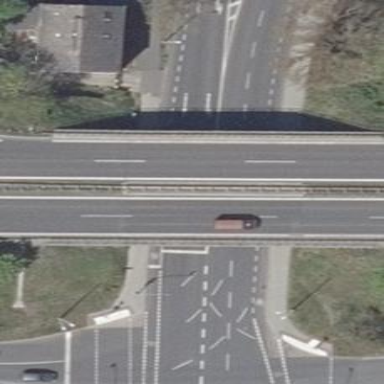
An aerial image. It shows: Man-made bridge.